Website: home-depot
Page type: payment
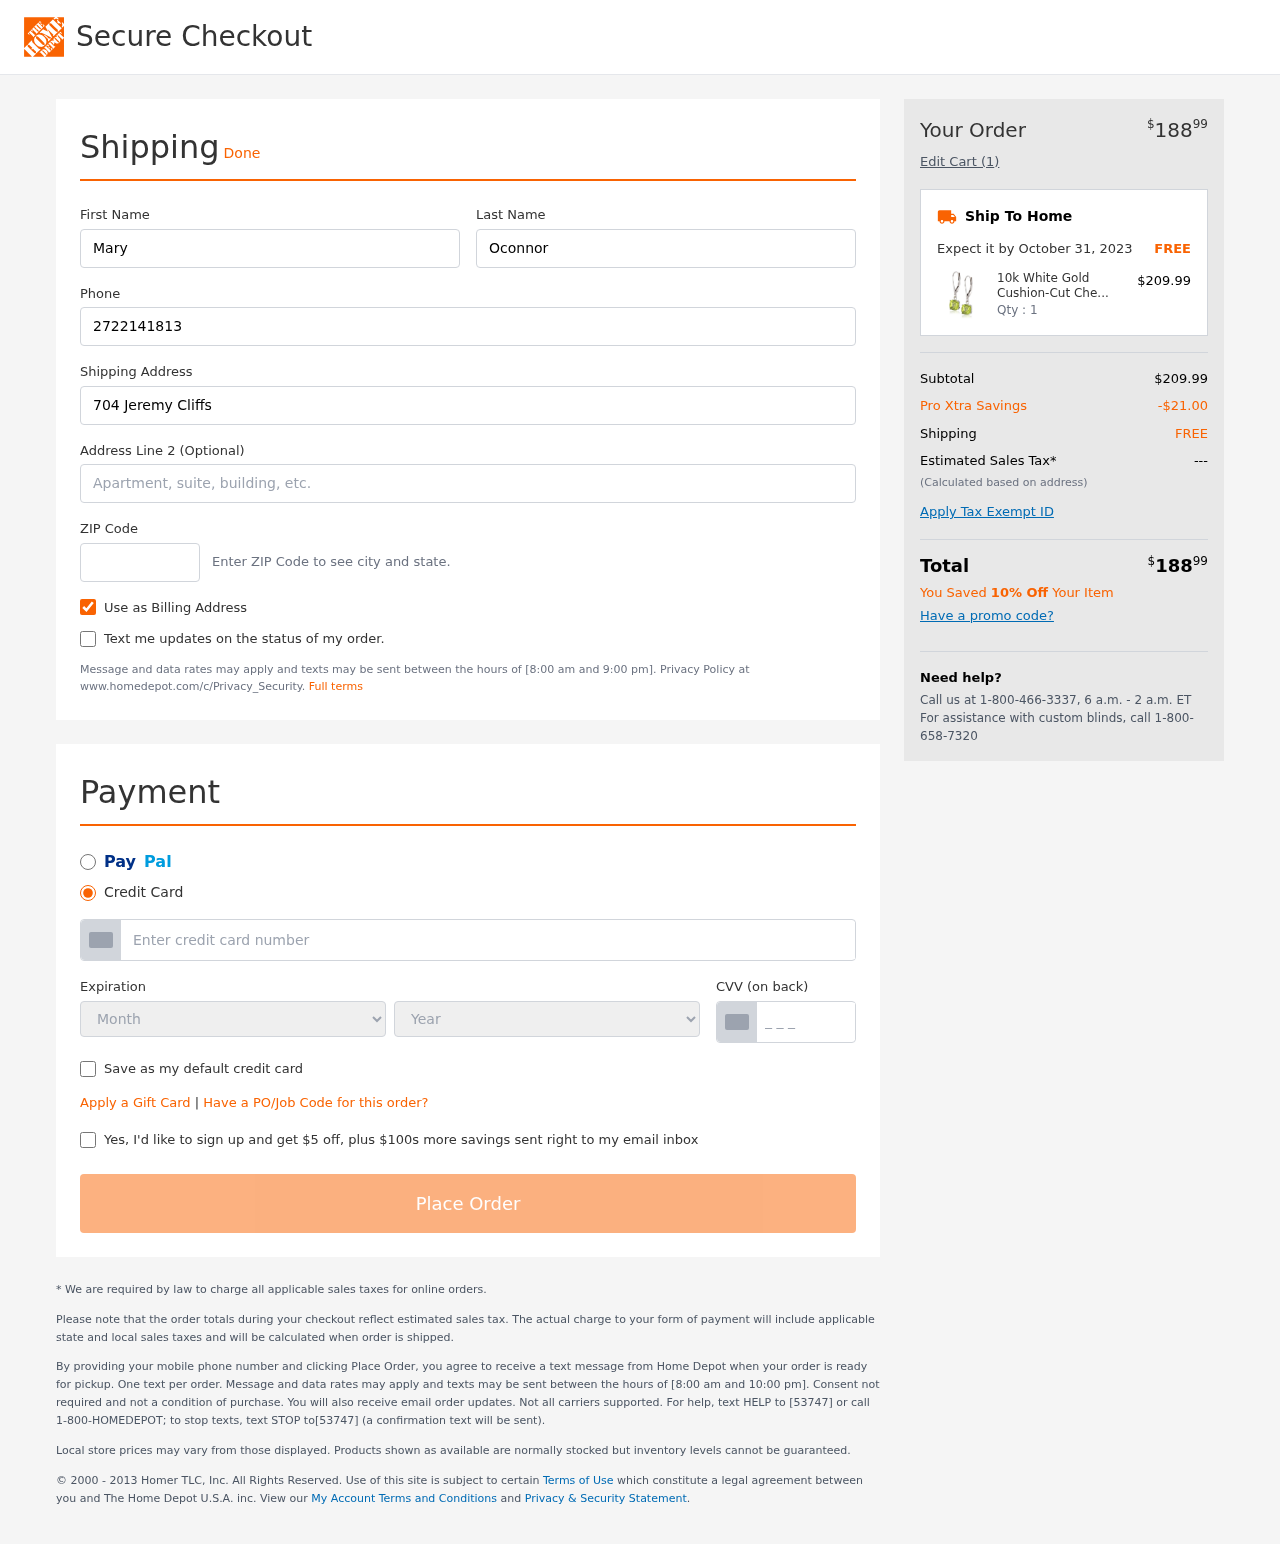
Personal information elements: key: PII_CARD_CVV
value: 4331
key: PII_CARD_EXPIRY_MONTH
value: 01
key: PII_CARD_EXPIRY_YEAR
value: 29
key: PII_CARD_NUMBER
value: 3493 4817 4524 093
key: PII_FIRSTNAME
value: Mary
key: PII_LASTNAME
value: Oconnor
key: PII_PHONE
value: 2722141813
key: PII_POSTCODE
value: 03391
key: PII_STREET
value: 704 Jeremy Cliffs
Product elements: key: PRODUCT1_NAME
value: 10k White Gold Cushion-Cut Checkerboard Peridot Leverback Earrings (6mm)
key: PRODUCT1_PRICE
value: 209.99
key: PRODUCT1_QUANTITY
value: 1
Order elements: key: ORDER_TOTAL
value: $18899
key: ORDER_NUM_ITEMS
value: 1
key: ORDER_DELIVERY_DATE
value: October 31, 2023
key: ORDER_SUBTOTAL
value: $209.99
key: ORDER_DISCOUNT
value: -$21.00
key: ORDER_SHIPPING_COST
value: FREE